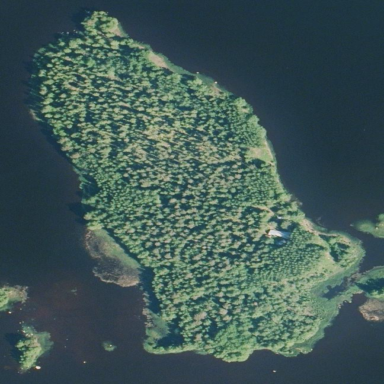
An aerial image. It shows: Island.